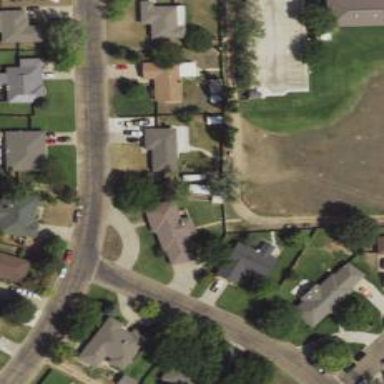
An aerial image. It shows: Alley classified as service road.